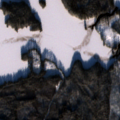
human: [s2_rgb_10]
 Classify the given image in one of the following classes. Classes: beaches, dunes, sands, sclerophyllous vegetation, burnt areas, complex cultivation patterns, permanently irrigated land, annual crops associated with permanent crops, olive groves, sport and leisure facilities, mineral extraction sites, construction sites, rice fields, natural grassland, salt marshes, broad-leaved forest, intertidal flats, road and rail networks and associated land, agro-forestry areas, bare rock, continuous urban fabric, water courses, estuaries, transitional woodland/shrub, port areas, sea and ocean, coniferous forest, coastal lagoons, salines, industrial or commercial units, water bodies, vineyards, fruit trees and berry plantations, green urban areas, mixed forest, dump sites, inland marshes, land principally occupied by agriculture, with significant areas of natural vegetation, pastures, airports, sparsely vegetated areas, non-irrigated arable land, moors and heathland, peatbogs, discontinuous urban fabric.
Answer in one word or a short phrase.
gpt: coniferous forest, mixed forest, transitional woodland/shrub, water bodies